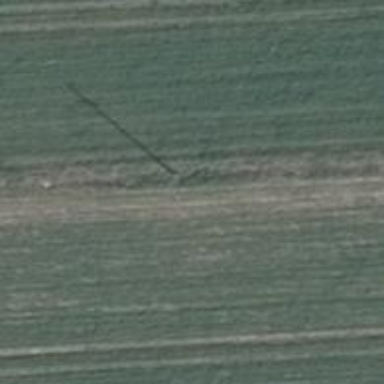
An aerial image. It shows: Power pole.